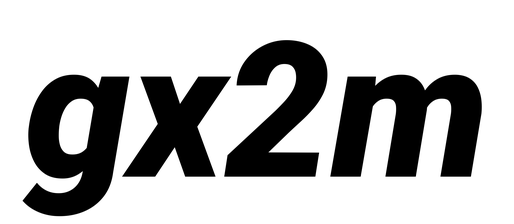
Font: Roboto-Italic_Black_Italic